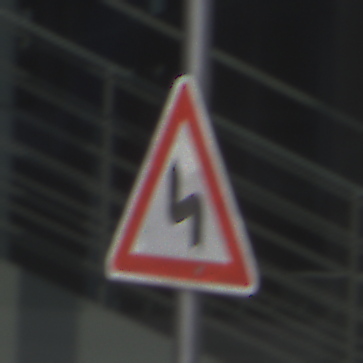
Verkehrszeichen: DoppelkurveZunaechstLinks
Umgebung: Outdoor, Urban
Tageszeit: MorningAfternoon
Wetter: PartlyCloudy
Licht: Natural
Jahreszeit: NotSpecified
Kontrast: HighContrast